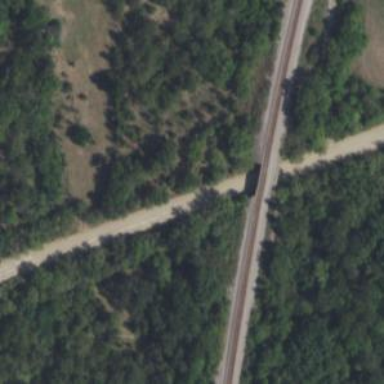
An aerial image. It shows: Bridge over railway line.